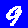
Digit: 9